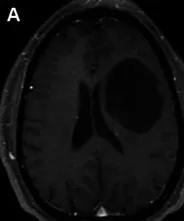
Panels of serial preoperative axial postcontrast T1 and FLAIR images in a 35-year-old patient with recurrent left hemispheric glioma. Axial postcontrast.
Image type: radiology (mri)